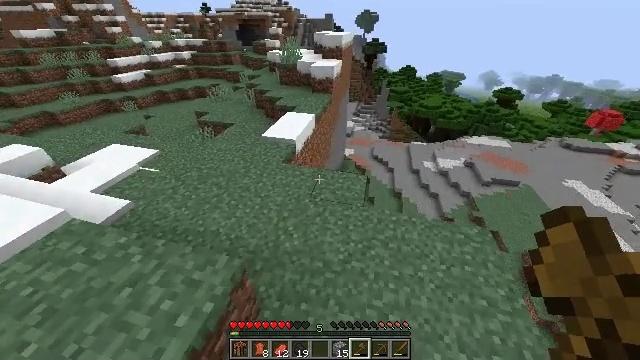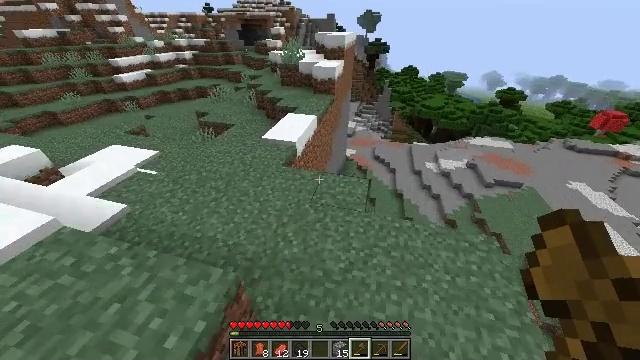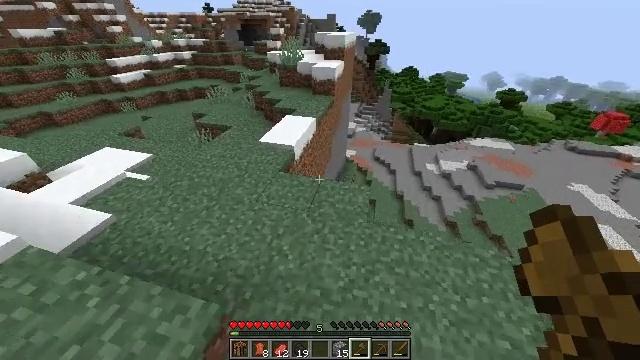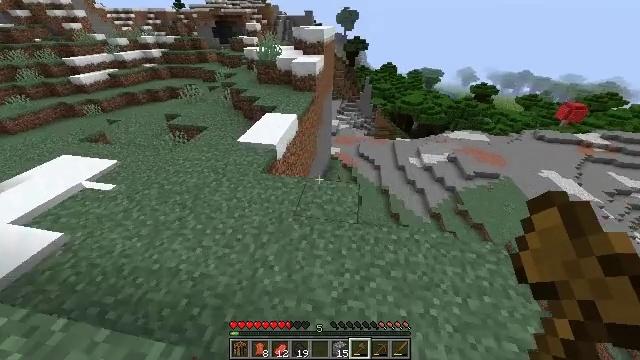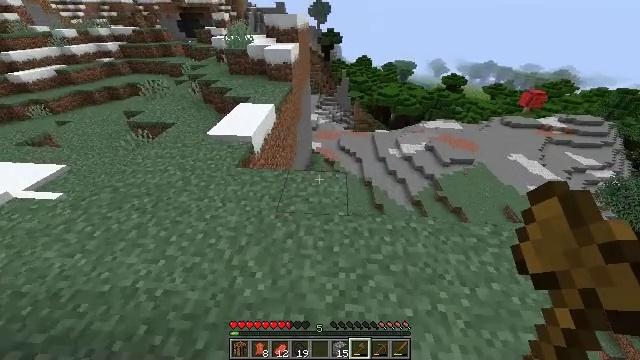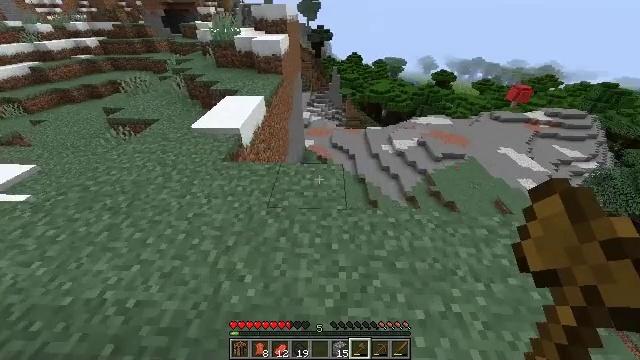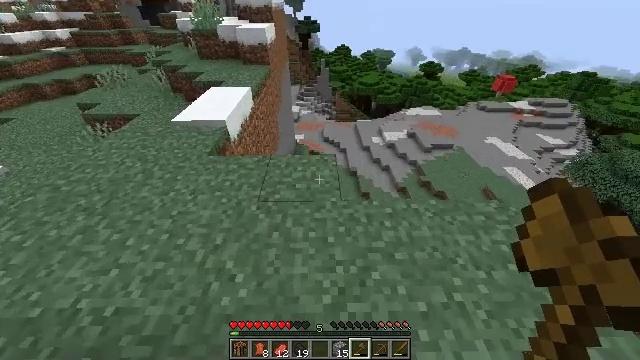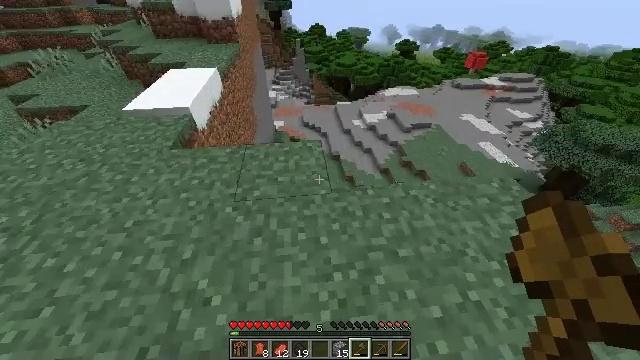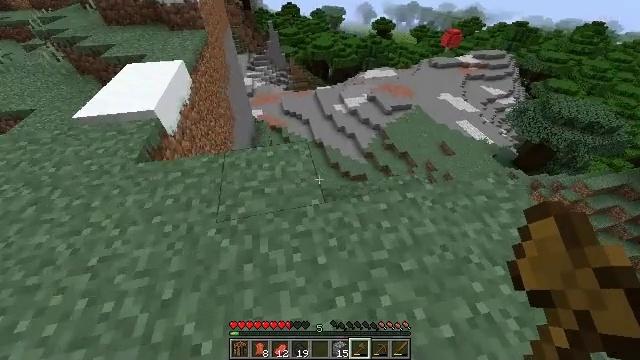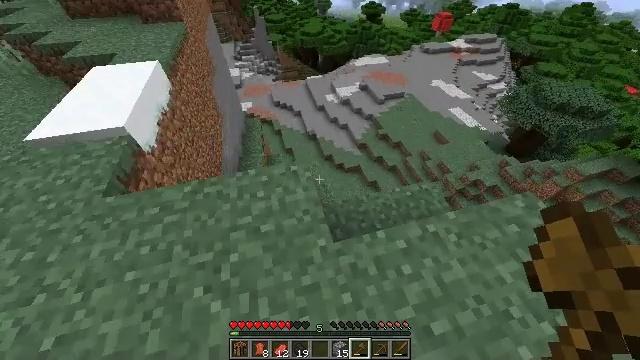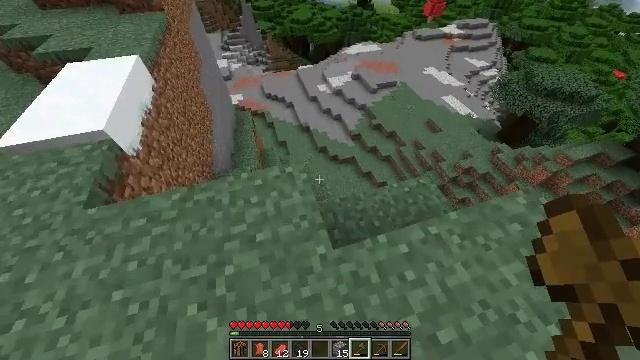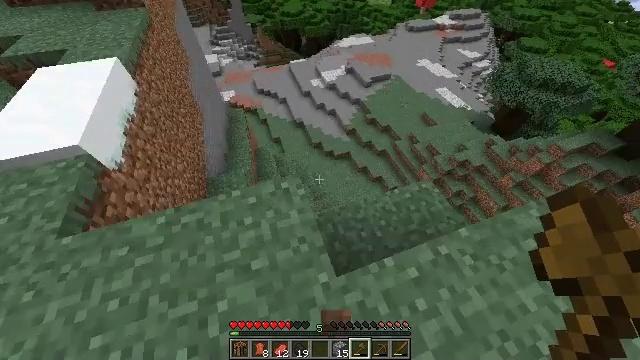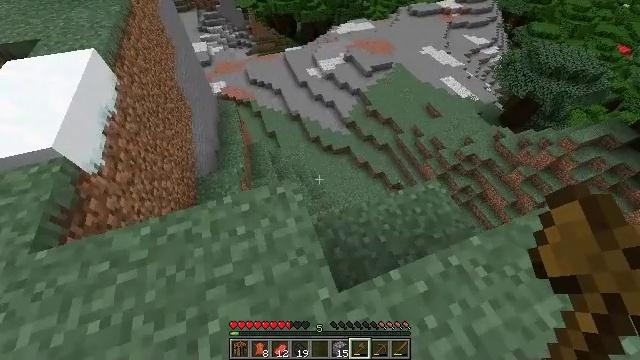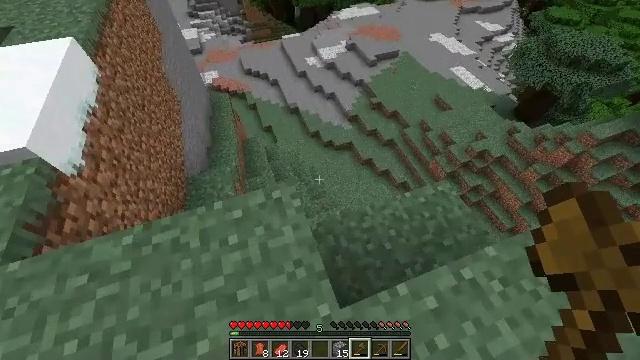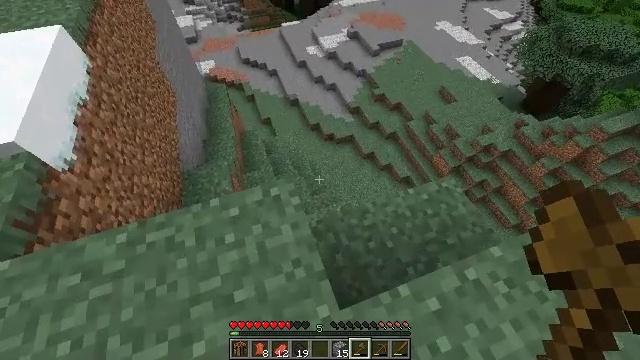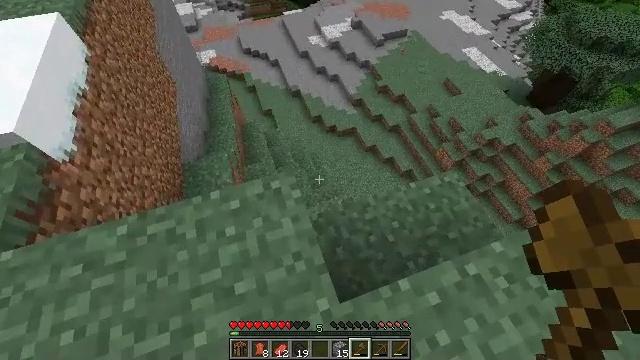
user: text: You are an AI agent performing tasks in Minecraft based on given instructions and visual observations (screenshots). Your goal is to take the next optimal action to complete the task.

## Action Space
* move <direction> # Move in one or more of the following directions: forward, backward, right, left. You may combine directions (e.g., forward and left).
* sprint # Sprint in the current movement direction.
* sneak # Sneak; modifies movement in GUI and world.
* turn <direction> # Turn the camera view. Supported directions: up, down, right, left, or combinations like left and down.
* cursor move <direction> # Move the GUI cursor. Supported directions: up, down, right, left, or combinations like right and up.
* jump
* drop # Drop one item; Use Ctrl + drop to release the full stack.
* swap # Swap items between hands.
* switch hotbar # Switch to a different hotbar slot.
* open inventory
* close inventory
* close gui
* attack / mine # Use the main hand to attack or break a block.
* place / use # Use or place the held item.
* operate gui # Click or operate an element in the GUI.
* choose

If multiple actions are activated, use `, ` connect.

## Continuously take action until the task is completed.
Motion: motion action
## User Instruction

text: Gather dark oak log for crafting.
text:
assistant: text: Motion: move forward
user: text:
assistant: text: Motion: move forward
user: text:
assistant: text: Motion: move forward, turn right
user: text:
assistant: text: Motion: move forward, turn right and down
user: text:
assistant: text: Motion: move forward, turn right
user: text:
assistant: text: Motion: move forward, turn right and down
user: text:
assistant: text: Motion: move forward, turn right and down
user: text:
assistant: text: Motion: move forward, turn right and down
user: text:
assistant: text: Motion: move forward, turn right and down
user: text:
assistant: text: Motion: move forward, turn right and down
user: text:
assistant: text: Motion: turn right and down
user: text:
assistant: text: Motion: turn down
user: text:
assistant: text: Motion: no_op
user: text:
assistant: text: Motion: turn down
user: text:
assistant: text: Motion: turn down
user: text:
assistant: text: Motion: move forward, turn down
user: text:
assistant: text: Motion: move forward, turn down
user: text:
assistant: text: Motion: move forward, turn down
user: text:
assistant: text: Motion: turn down
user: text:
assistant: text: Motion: no_op
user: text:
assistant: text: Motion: no_op
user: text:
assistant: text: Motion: no_op
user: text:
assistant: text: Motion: no_op
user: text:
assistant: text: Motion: move forward, turn left
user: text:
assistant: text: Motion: move forward, turn left
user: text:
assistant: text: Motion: move forward, turn left
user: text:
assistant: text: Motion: move forward, turn left
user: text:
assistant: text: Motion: move forward, turn left
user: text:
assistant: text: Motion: no_op
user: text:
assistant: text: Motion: no_op